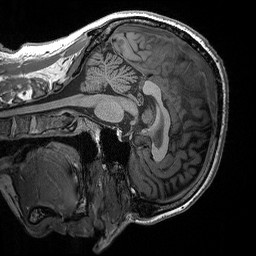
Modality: T1w
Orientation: sagittal
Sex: male
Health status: healthy
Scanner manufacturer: siemens
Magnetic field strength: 3 T
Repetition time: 2.3 s
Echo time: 0.00296 s